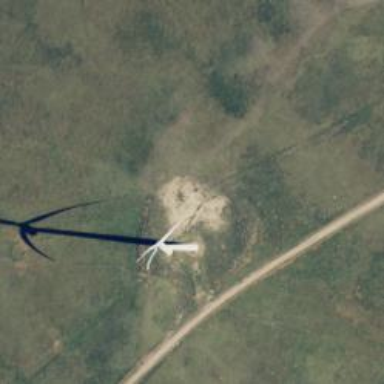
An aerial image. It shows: Wind power generator utilizing wind turbines.